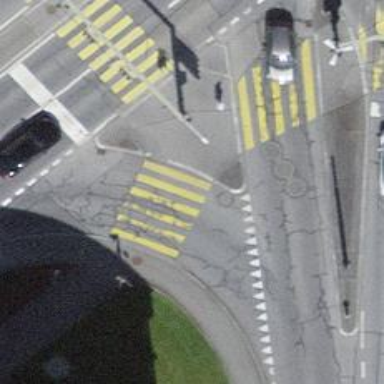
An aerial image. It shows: Crossing with traffic signals.